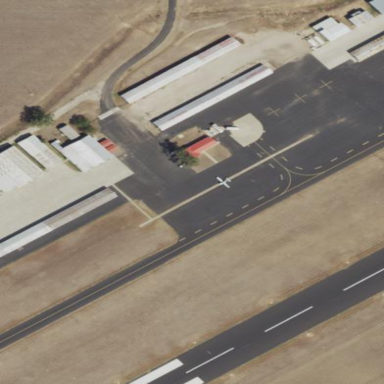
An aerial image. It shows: Apron at the airport.